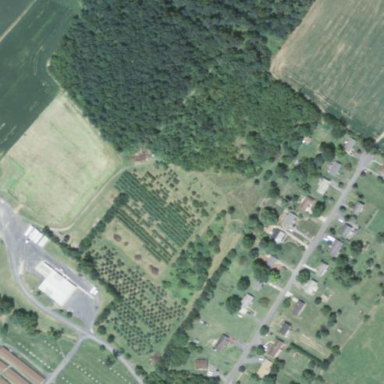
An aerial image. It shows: Orchard.